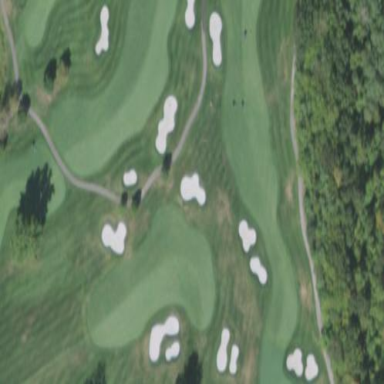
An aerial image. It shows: Grassy area designated as golf fairway.